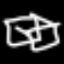
Label: square